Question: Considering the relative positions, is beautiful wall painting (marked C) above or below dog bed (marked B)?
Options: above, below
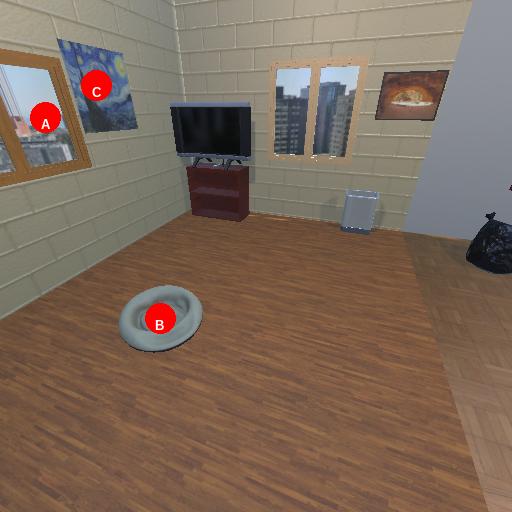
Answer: above